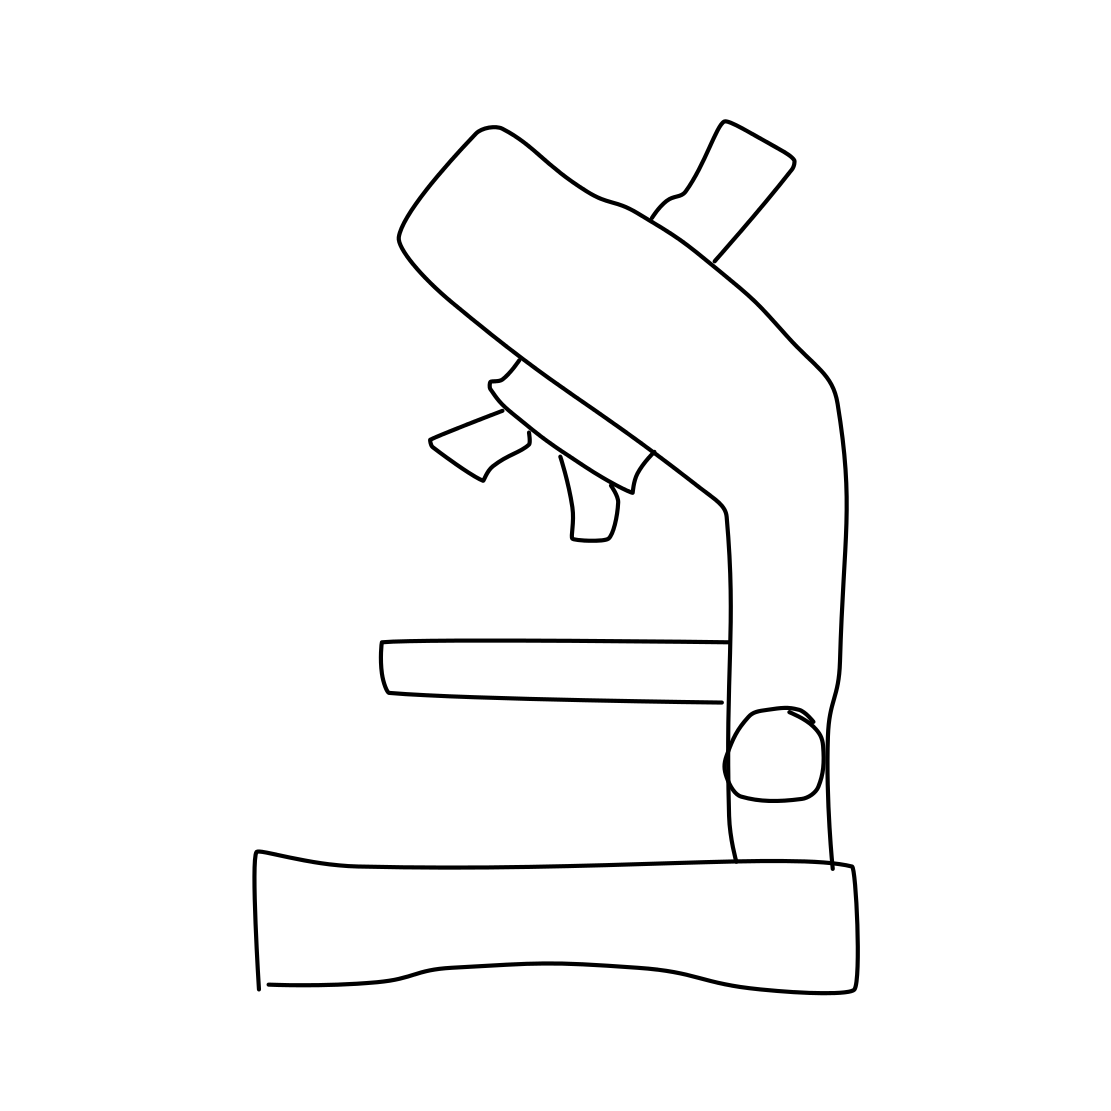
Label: microscope